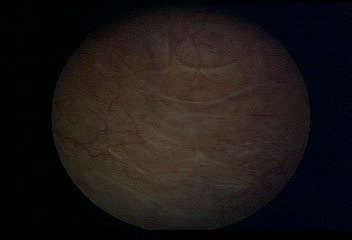
Modality: WLC
Class: Normal mucosa
Bladder cancer association: No